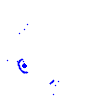
Particle: kaon